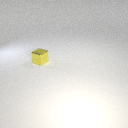
small yellow metal cube